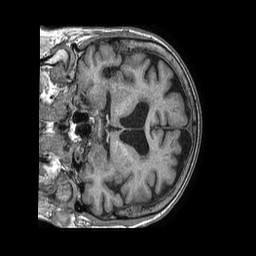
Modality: T1w
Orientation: coronal
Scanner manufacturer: philips
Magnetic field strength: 1.5 T
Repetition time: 0.007636 s
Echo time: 0.003476 s